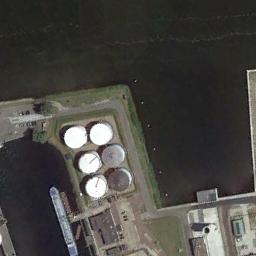
Label: storage tanks